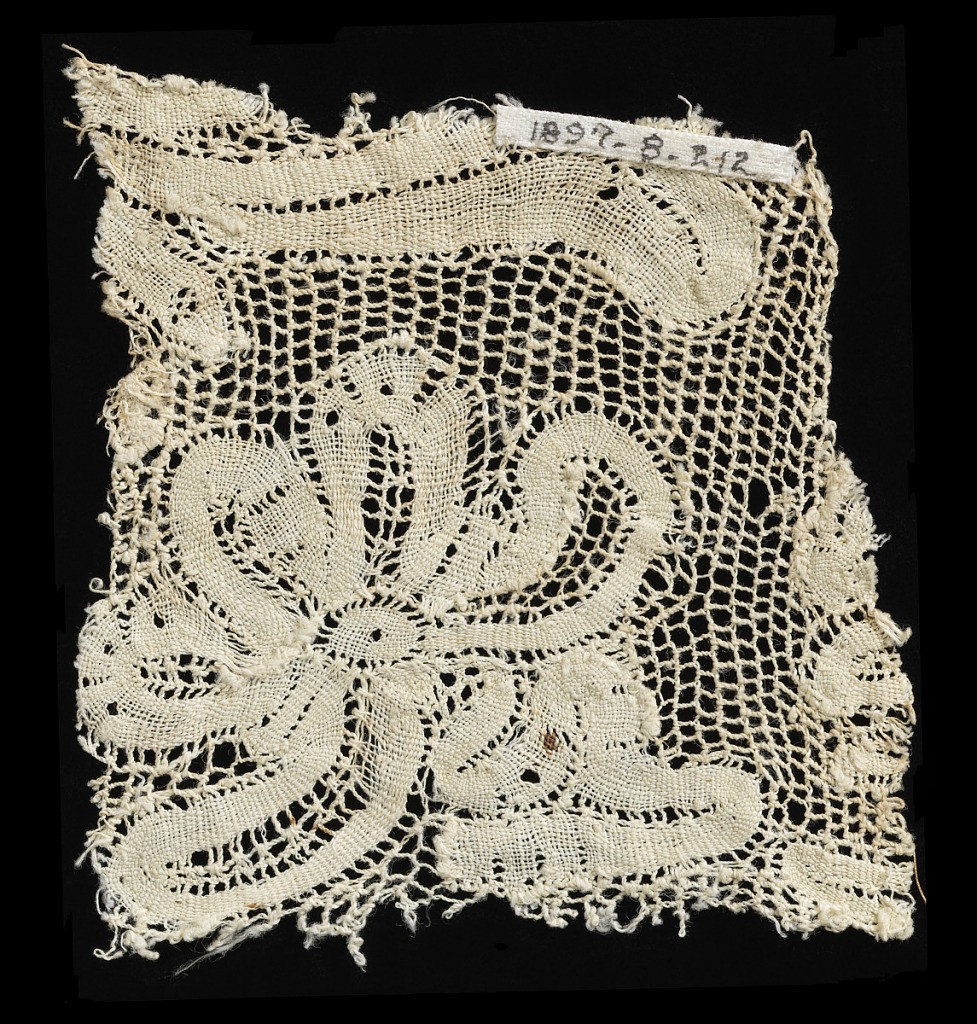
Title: Fragment
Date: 17th century
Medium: linen Technique: bobbin lace with needle ground
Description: Fragment has a wavy, ribbon-like floral design, on needlepoint ground.